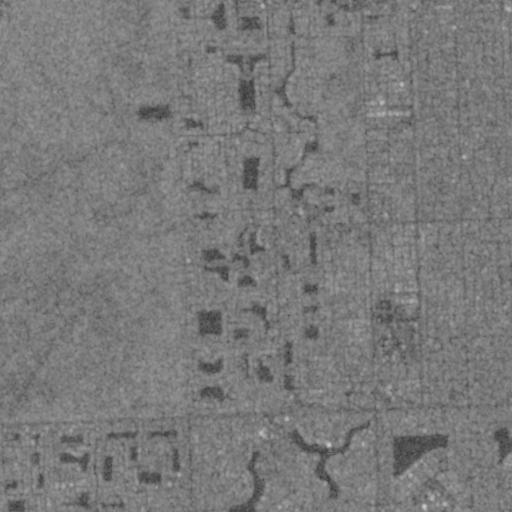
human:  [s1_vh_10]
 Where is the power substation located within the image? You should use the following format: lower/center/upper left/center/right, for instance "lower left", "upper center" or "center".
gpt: The power substation is located in the lower left of the image.
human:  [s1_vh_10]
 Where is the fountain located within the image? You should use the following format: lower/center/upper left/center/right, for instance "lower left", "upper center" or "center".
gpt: The fountain is located in the upper center of the image.
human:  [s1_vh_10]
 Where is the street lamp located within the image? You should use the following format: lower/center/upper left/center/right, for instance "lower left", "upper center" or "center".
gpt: The street lamp is located in the lower left of the image.
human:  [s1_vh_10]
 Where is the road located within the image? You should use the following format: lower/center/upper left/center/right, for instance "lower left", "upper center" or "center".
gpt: There is no road in the image.

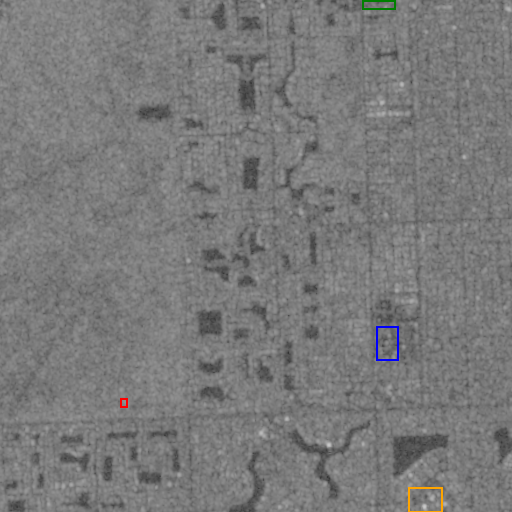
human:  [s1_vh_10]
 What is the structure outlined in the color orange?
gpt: The structure outlined in orange is a park.
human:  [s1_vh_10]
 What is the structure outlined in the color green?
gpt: The structure outlined in green is a parking lot.
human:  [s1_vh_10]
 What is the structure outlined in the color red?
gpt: The structure outlined in red is a power substation.
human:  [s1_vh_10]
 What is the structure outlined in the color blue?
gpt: The structure outlined in blue is a building.
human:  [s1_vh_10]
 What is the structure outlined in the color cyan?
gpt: There is no cyan outline.